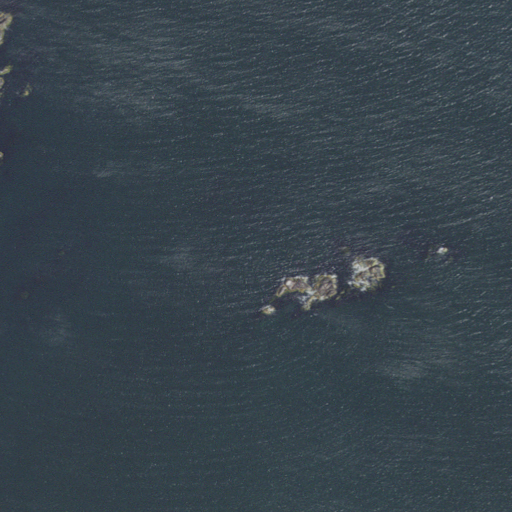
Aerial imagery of bar in Massachusetts named Osher Ledge containing only open water